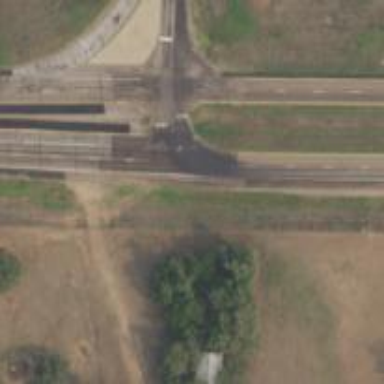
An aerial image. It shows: Secondary road.